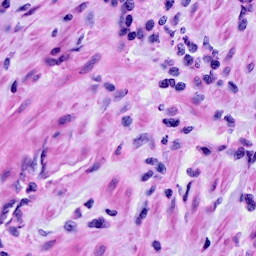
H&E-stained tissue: Cervix